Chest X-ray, AP view. Patient: 60 years old, sex F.
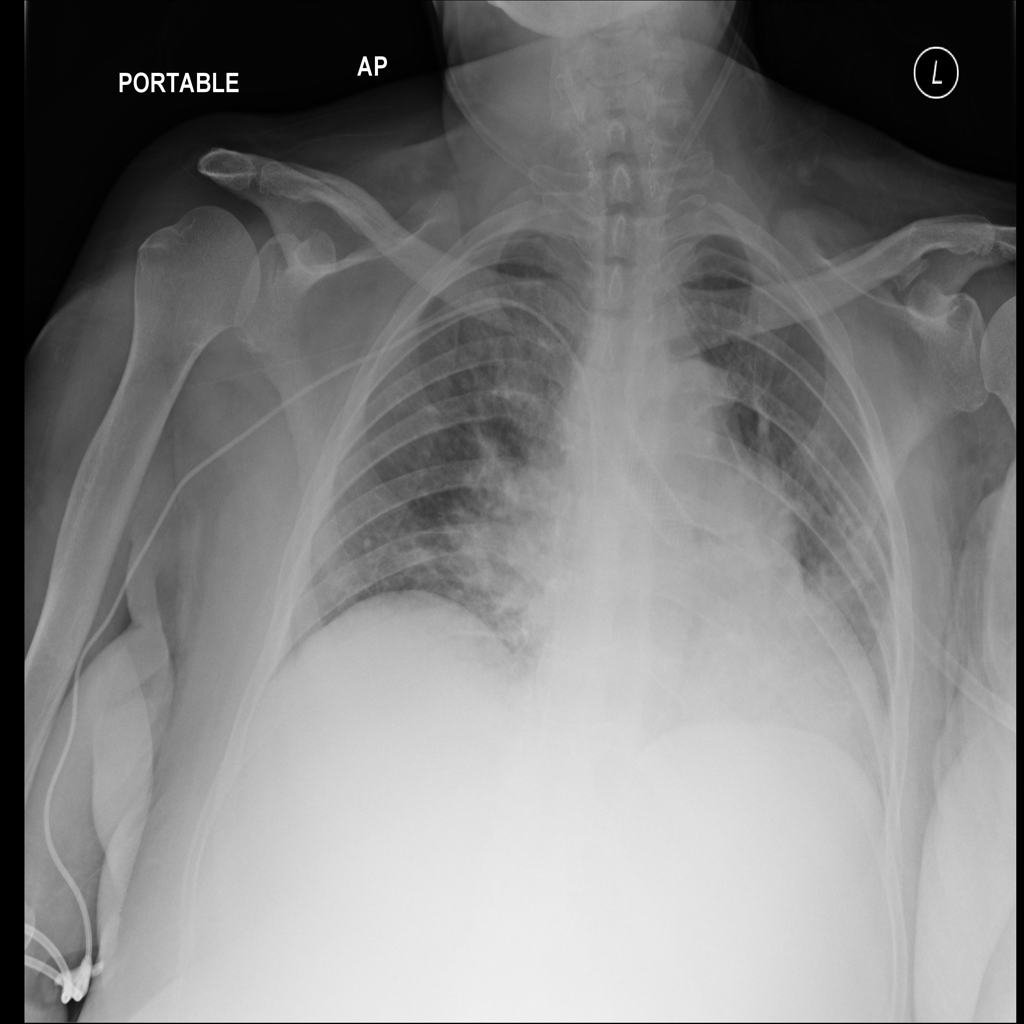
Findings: Atelectasis, Infiltration